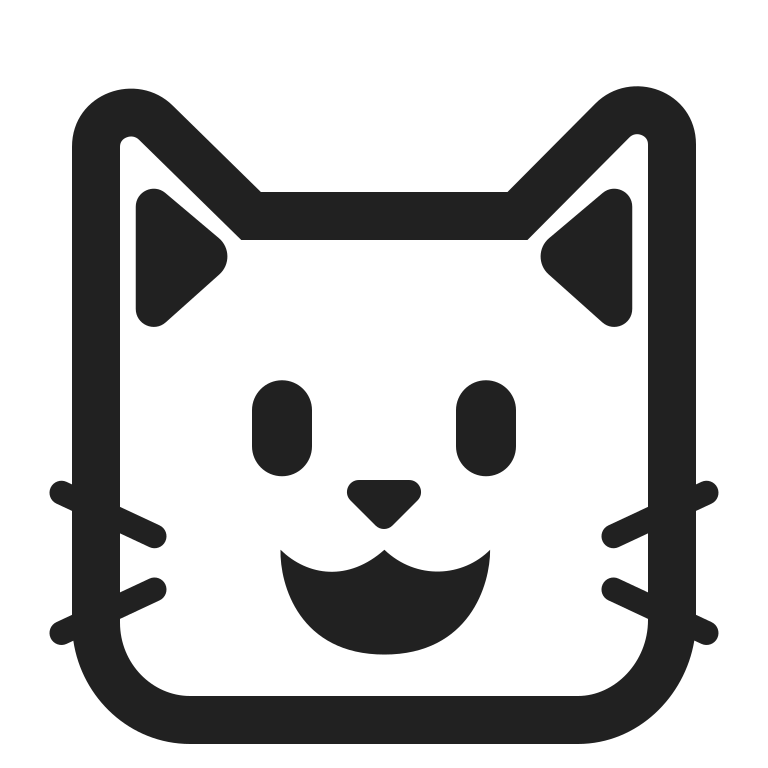
cat face high contrast